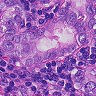
Metastatic tissue present: yes